高一 · 立体几何学
如图, 在直三棱柱 $A B C-A_{1} B_{1} C_{1}$ 中, $M, N$ 分别为棱 $A C, A_{1} B_{1}$ 的中点, 且 $A B=B C$

(1) 求证: 平面 $B M N \perp$ 平面 $A C C_{1} A_{1}$;

(2) 求证: $M N / /$ 平面 $B C C_{1} B_{1}$.

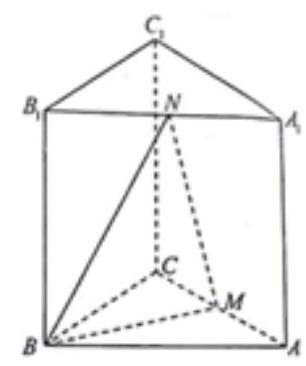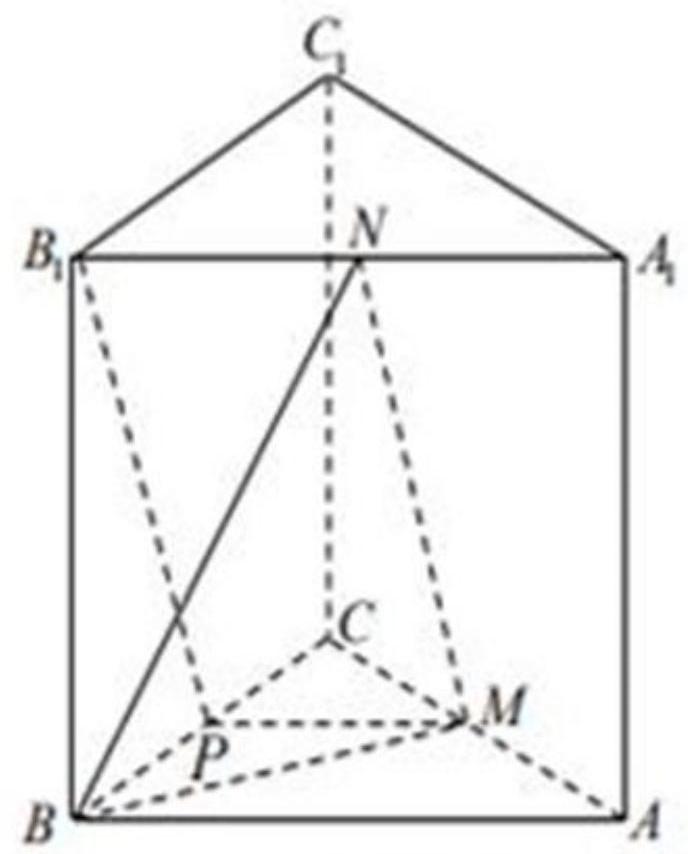
答案: ) 见证明；（2）见证明
解析: 【分析】

(1) 先证明 $B M \perp$ 平面 $A C C_{1} A_{1}$, 即证平面 $\mathrm{BMN} \perp$ 平面 $\mathrm{ACC}_{1} \mathrm{~A}_{1}$.(2) 取 $B C$ 的中点 $P$,
连接 $B_{1} P$ 和 $M P$, 证明 $M N \| P B_{1}$, 再证明 $M N / /$ 平面 $\mathrm{BCC}_{1} \mathrm{~B}_{1}$.

【详解】

(1)证明：因为 $M$ 为棱 $A C$ 的中点, 且 $A B=B C$,

所以 $B M \perp A C$,

因为 $A B C-A_{1} B_{1} C_{1}$ 是直三棱柱,

所以 $A A_{1} \perp$ 平面 $A B C$,

因为 $B M \subset$ 平面 $A B C ，$

所以 $A A_{1} \perp B M$,

又因为 $A C, A_{1} A \subset$ 平面 $A C C_{1} A_{1}$, 且 $A C \cap A_{1} A=A$,

所以 $B M \perp$ 平面 $A C C_{1} A_{1}$,

因为 $B M \subset$ 平面 $B M N$ ，

所以平面 $B M N \perp$ 平面 $A C C_{1} A_{1}$.

(2)取 $B C$ 的中点 $P$, 连接 $B_{1} P$ 和 $M P$,

因为 $M 、 P$ 为棱 $A C 、 B C$ 的中点,

所以 $M P \| A B$, 且 $M P=\frac{1}{2} A B$,

因为 $A B C-A_{1} B_{1} C_{1}$ 是棱柱,
所以 $A_{1} B_{1} \| A B, A_{1} B_{1}=A B$,

因为 $N$ 为棱 $A_{1} B_{1}$ 的中点,

所以 $B_{1} N \| B A$, 且 $B_{1} N=\frac{1}{2} B A$,

所以 $B_{1} N \| P M$, 且 $B_{1} N=P M$,

所以 $M N B_{1} P$ 是平行四边形,

所以 $M N \| P B_{1}$,

又因为 $M N \not \subset$ 平面 $B C C_{1} B_{1}, P B_{1} \subset$ 平面 $B C C_{1} B_{1}$,

所以 $M N \|$ 平面 $B C C_{1} B_{1}$.

【点睛】

本题主要考查空间几何元素的平行垂直关系的证明, 意在考查学生对这些知识的掌握水平和空间想象转化能力.